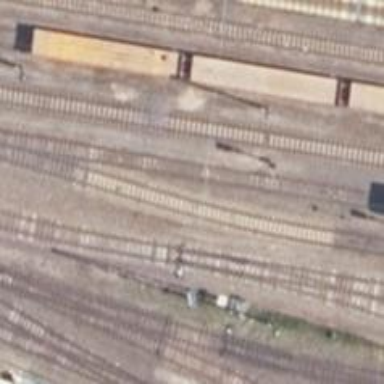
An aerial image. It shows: Railway switch.